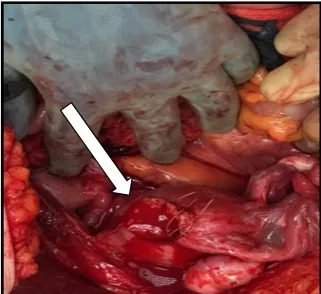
C: Shows the uterus from top down after fibroid resection.
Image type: medical_photograph (other_medical_photograph)